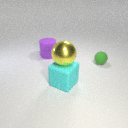
large cyan rubber cube in front of large purple rubber cylinder